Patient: sex F, age 73
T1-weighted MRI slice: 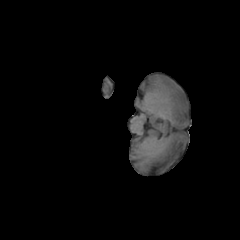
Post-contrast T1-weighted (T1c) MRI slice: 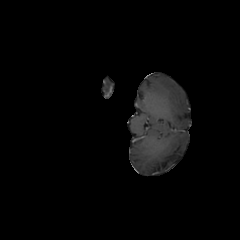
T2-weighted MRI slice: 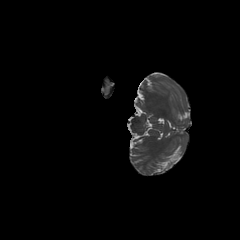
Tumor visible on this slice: no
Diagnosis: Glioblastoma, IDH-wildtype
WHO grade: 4